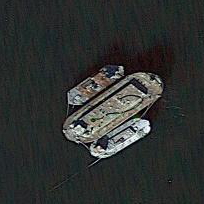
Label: civil